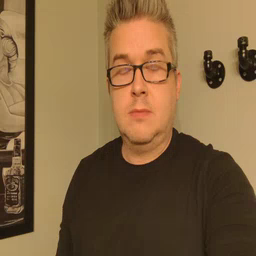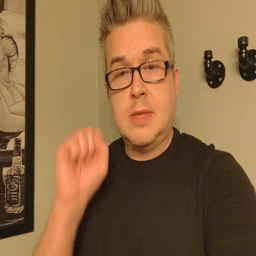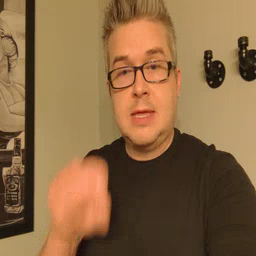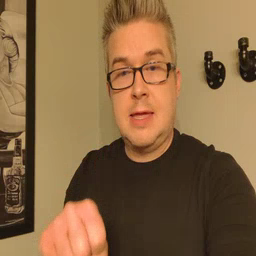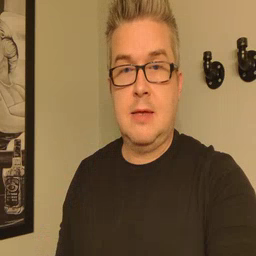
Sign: can